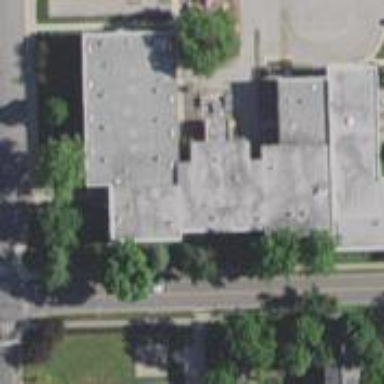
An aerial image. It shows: School building.